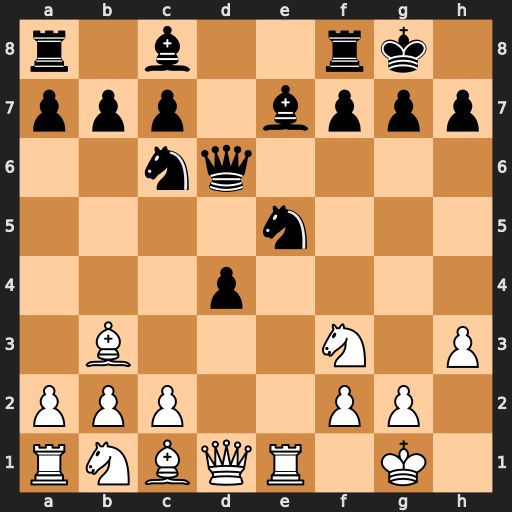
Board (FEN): r1b2rk1/ppp1bppp/2nq4/4n3/3p4/1B3N1P/PPP2PP1/RNBQR1K1
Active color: w
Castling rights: -
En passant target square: -
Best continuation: Nxe5 Nxe5 Bf4